Brain MRI, modality: ceT1
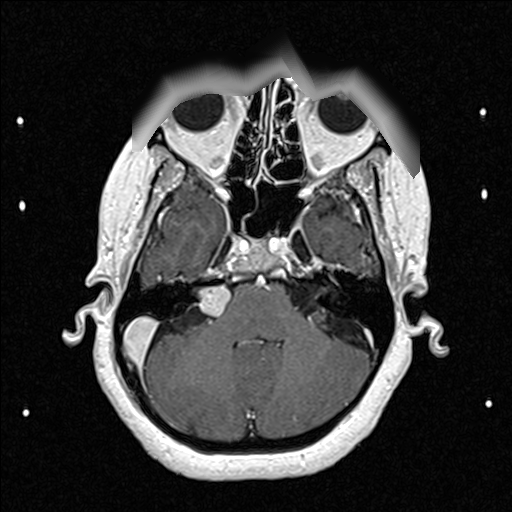